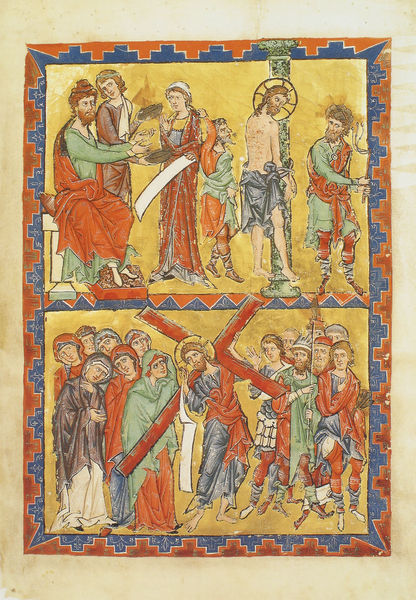
Titel: Missale des Dompropsts Johannes Zemeke (Semeko)
Institution: Halberstadt, Domschatz, Dommuseum
Schlagwörter: blau, gemälde, mann, grün, menschen, braun, bunt, männer, orange, rot, hochformat, malerei, ornament, teppich, rahmen, kirche, gold, bilder, papier, lila, soldaten, wandmalerei, buch, kreuz, religion, seite, buchseite, pergament, heiligenschein, nimbus, christus, jesus, kreuzigung, leiden, romanik, heiliger, heilige, veronika, goldgrund, kreuzgang, spruchband, heiligenscheine, jeses, freske, buchmalerei, passion, nimben, schweißtuch, kreuzweg, simultandarstellung, manuskript, geisselung, kreuztragung, illumination, buint